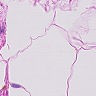
Metastatic tissue present: no